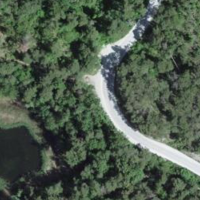
EUNIS habitat code: 43
Species observed at this site:
Enallagma cyathigerum